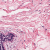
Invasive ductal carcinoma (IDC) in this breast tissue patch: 0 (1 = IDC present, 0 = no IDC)